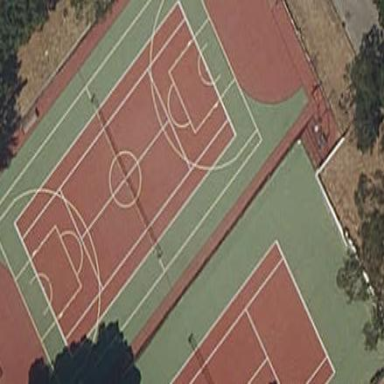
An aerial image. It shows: Basketball court on leisure land pitch.